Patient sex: M
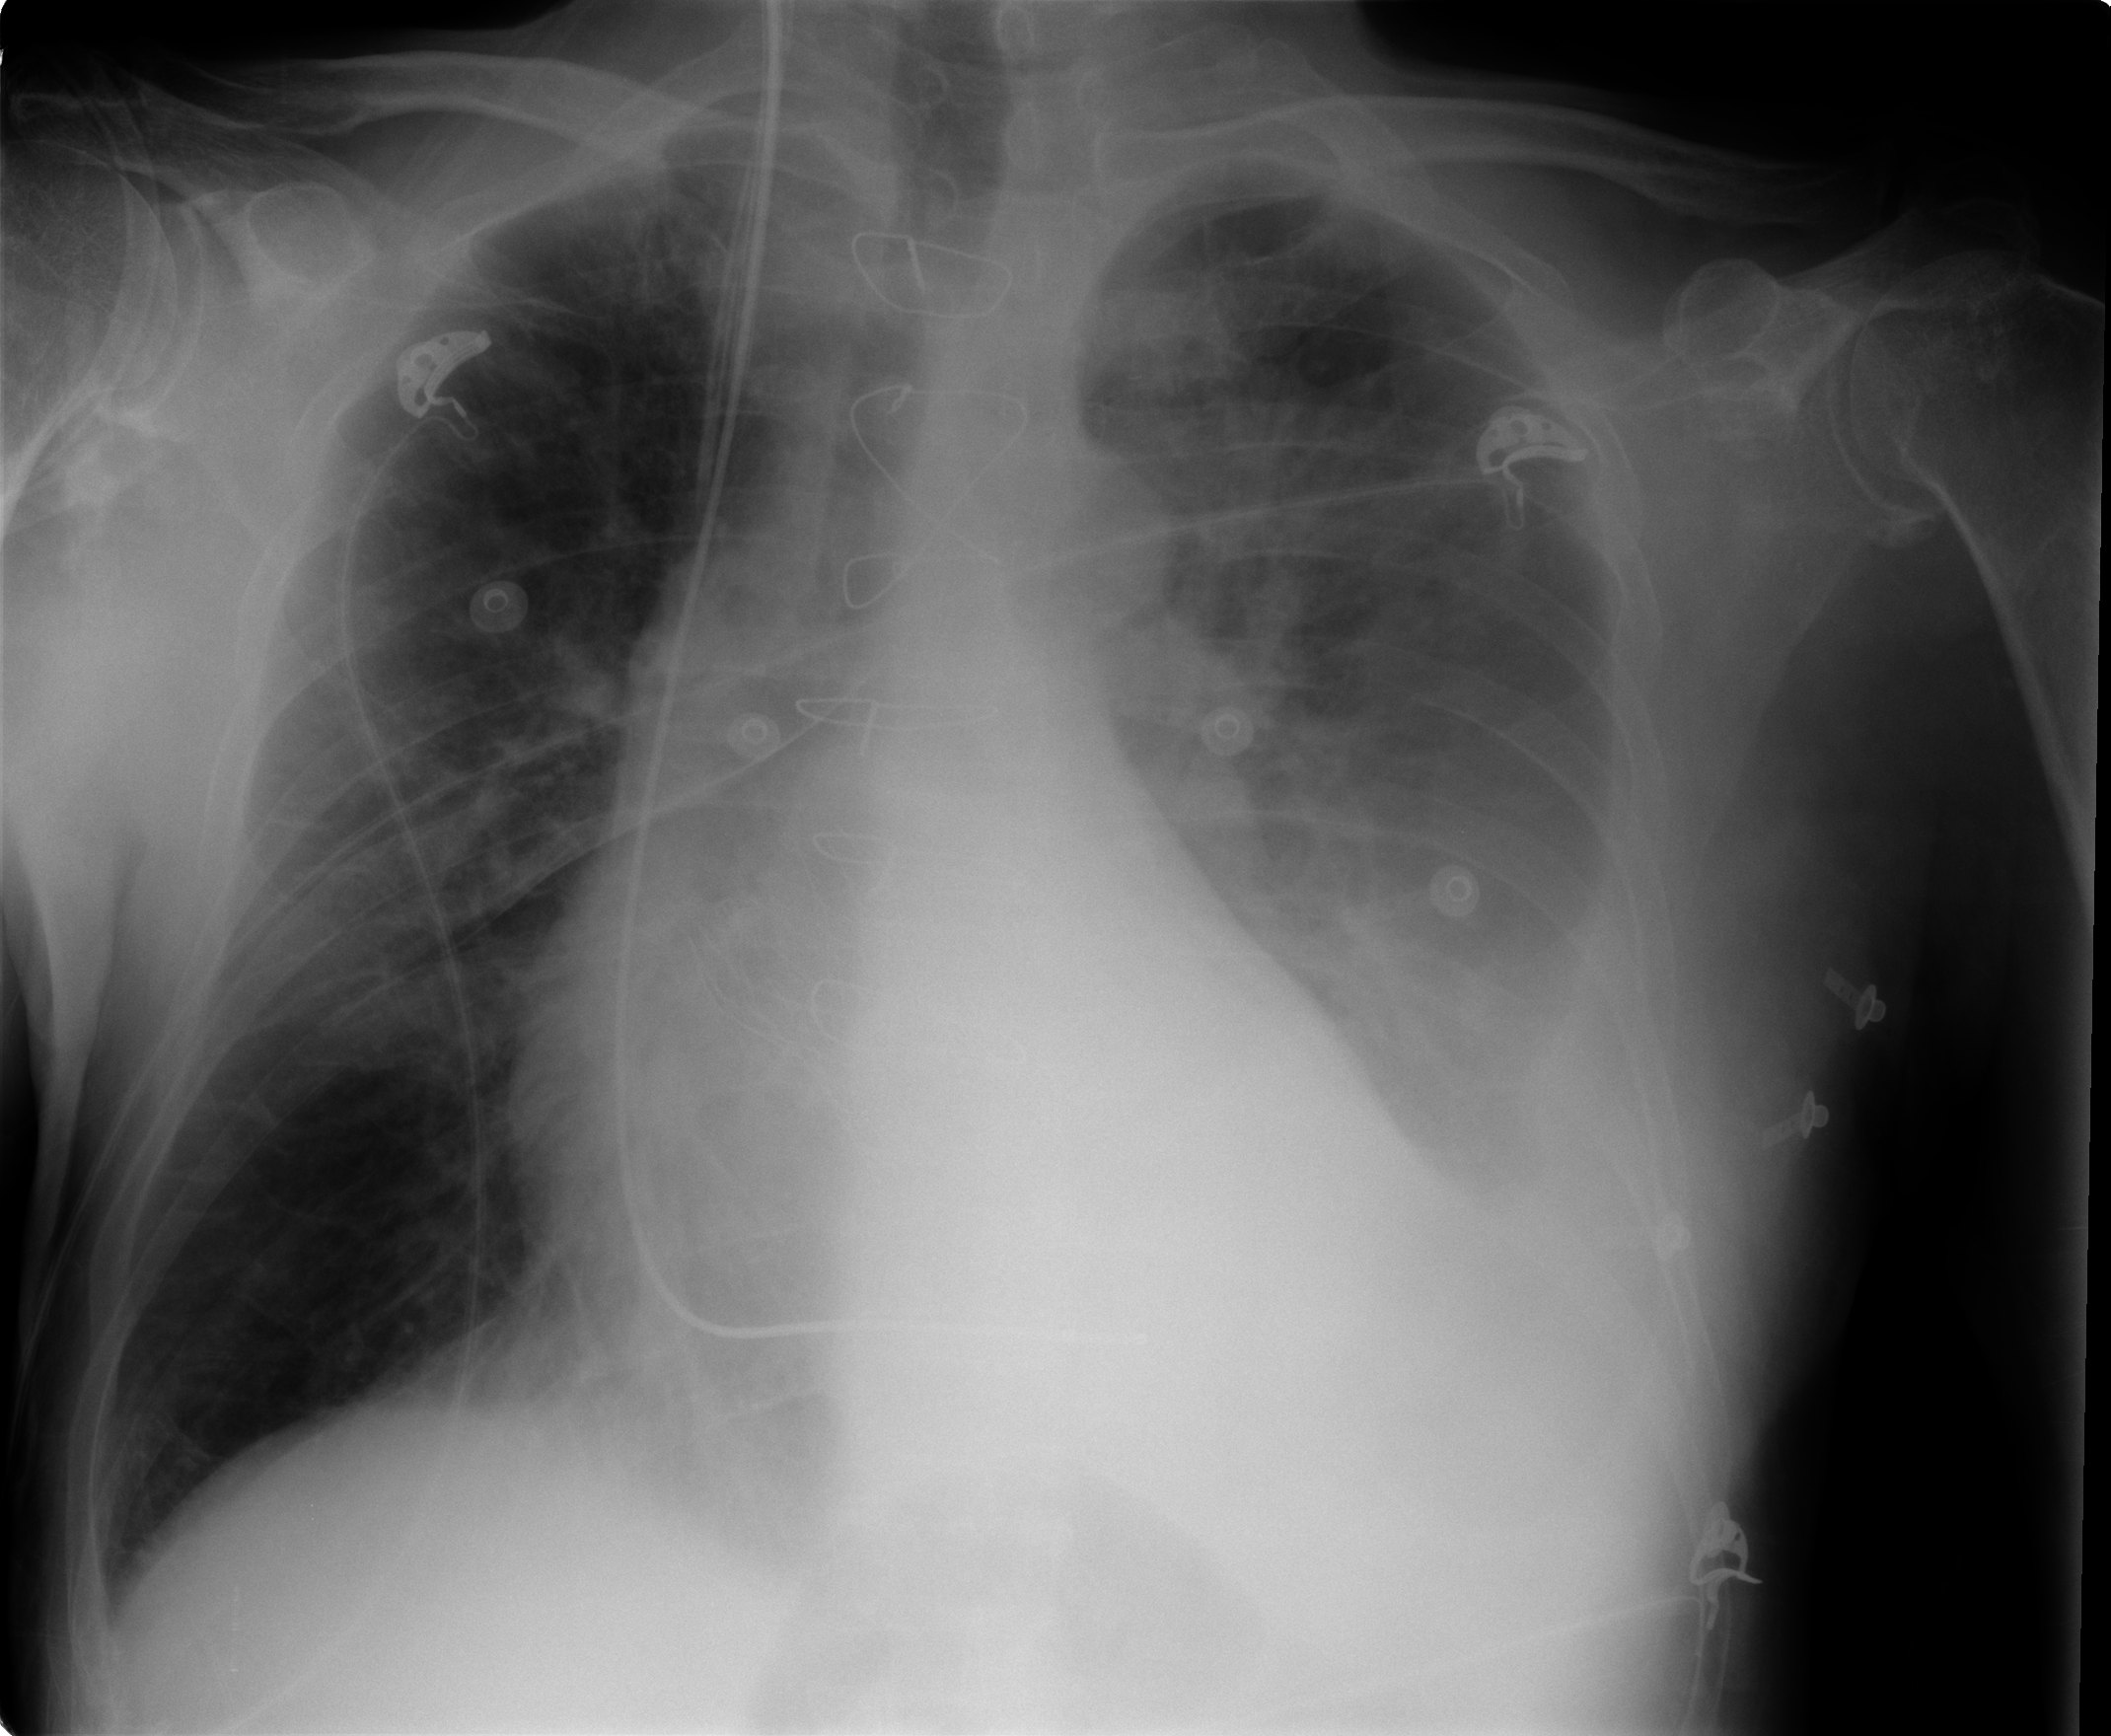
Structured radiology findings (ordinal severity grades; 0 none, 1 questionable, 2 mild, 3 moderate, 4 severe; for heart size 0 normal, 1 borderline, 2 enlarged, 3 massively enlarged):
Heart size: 2
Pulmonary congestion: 0
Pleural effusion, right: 0
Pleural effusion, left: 3
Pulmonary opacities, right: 1
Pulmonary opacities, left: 2
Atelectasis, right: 0
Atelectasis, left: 3